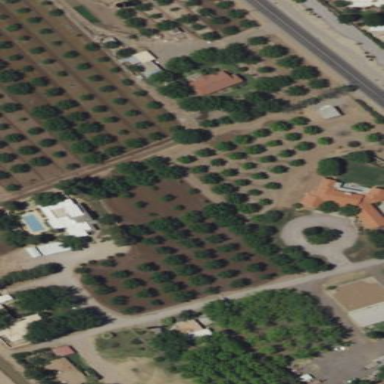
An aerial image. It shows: Orchard.